Interaction volume radius: 10 \u00c5
Interaction volume height: 15 \u00c5
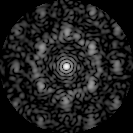
Disorder parameter: 0.6716